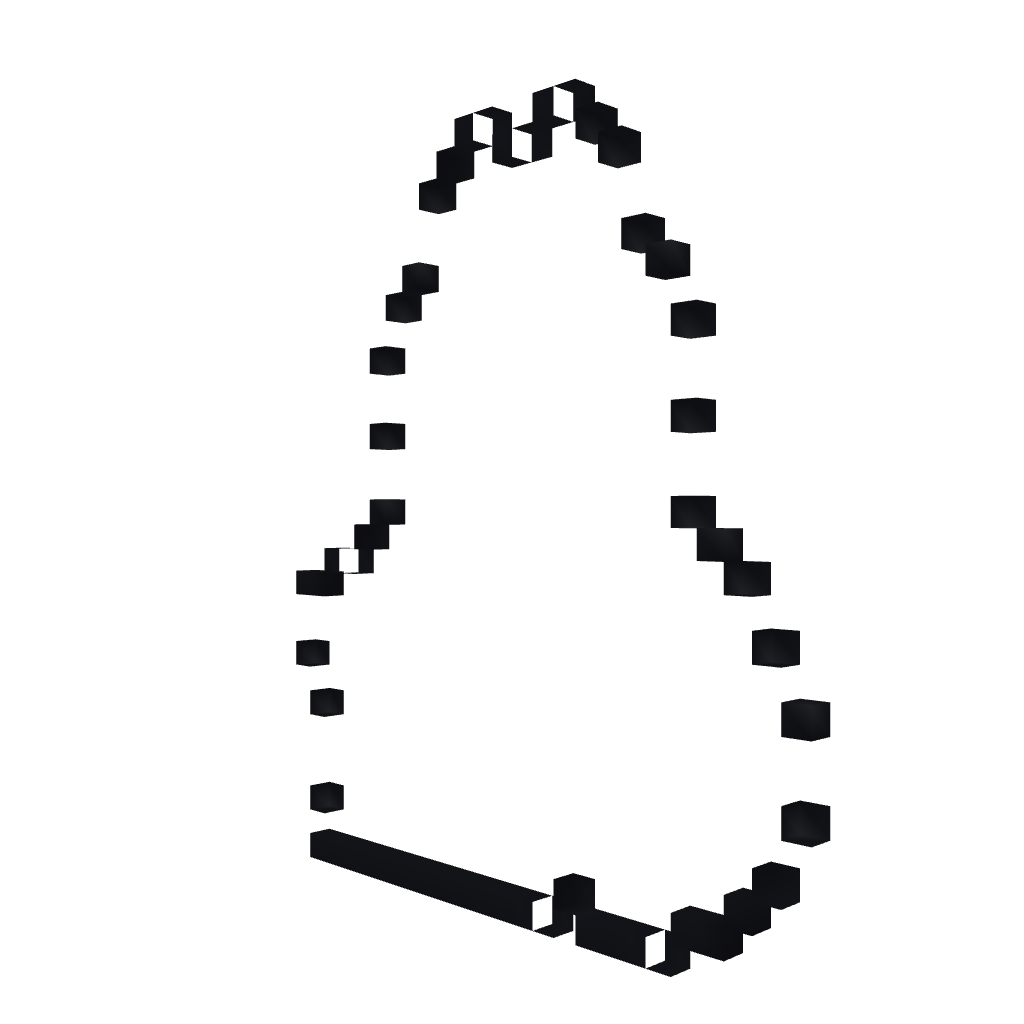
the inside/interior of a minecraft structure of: Yoshi 8-Bit Style [Looking at You with Egg]